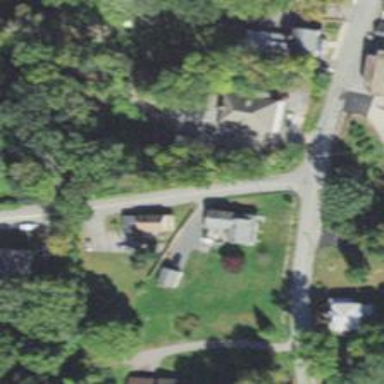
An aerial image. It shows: Residential driveway.